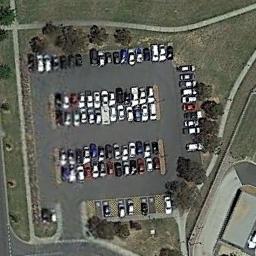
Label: parking_lot